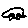
Label: car